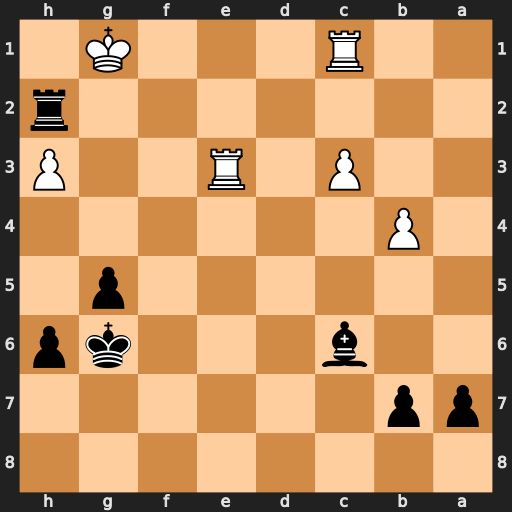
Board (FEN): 8/pp6/2b3kp/6p1/1P6/2P1R2P/7r/2R3K1
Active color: b
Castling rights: -
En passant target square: -
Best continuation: Rh1+ Kf2 Rxc1